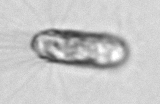
Label: Corethron_hystrix